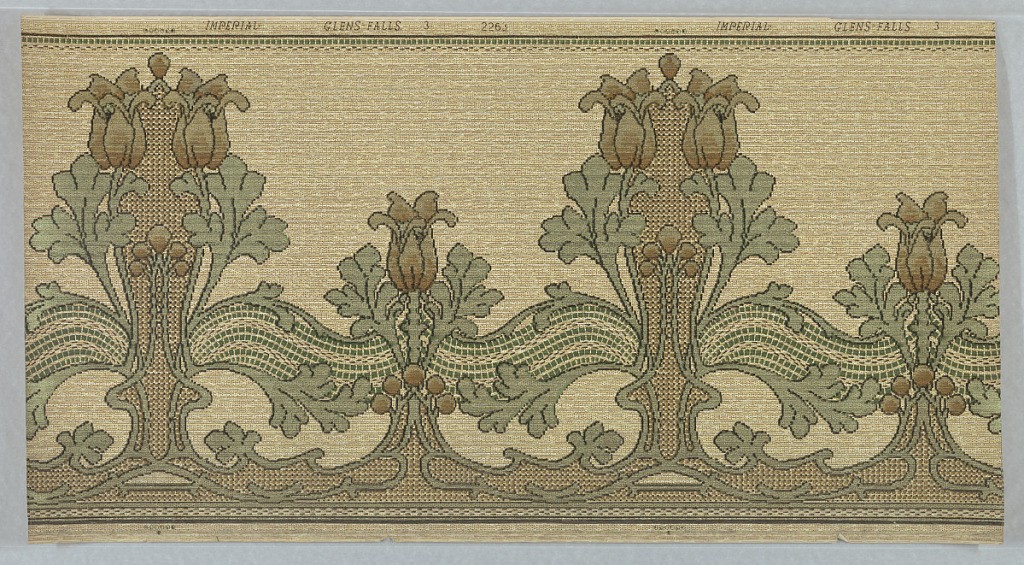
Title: Frieze
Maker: Imperial Wallcoverings Inc., American, founded 1901
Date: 1905–1915
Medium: Machine-printed paper
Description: Large-scale Mission-style tulips, alternating between two tall flowers with one shorter flower.  Printed in yellow, brown and green on a textured ground.